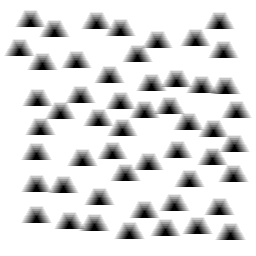
Squares: 0
Triangles: 52
Stars: 0
Total shapes: 52